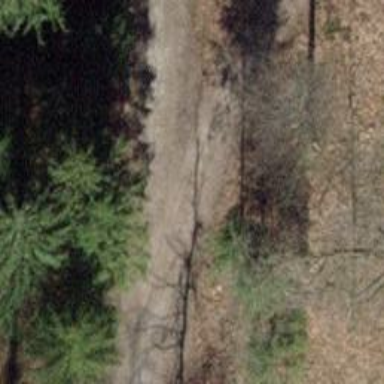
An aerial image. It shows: Pebblestone track with grade2 tracktype.